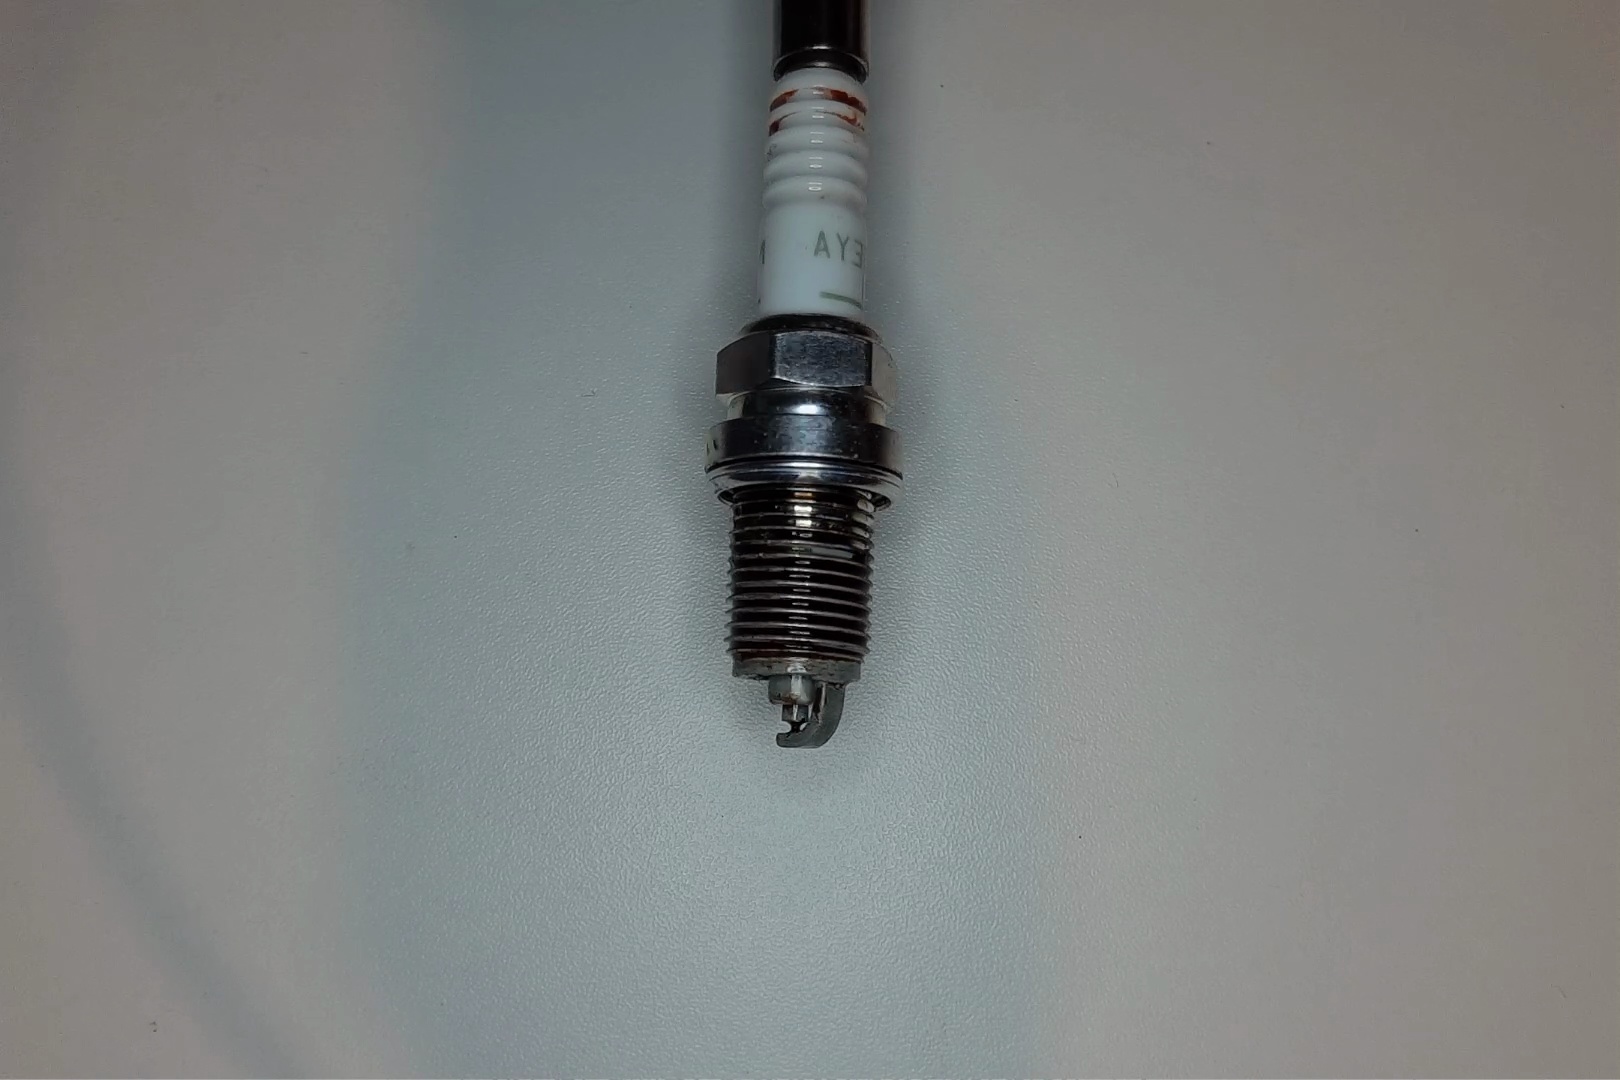
Label: anomaly